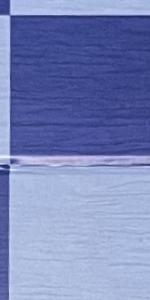
Label: Empty